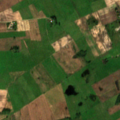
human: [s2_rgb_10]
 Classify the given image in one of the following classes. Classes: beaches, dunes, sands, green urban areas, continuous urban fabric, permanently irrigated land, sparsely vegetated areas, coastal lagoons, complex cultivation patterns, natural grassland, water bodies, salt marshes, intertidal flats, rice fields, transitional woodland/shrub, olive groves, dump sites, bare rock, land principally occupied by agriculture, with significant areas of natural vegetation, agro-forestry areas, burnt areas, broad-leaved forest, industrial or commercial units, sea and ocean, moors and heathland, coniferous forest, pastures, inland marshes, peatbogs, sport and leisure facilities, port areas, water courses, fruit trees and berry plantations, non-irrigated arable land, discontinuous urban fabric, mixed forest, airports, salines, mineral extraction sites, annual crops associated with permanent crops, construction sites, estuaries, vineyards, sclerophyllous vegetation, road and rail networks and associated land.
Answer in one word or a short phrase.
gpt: complex cultivation patterns